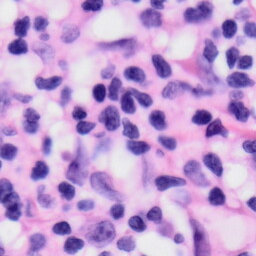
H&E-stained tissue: Skin